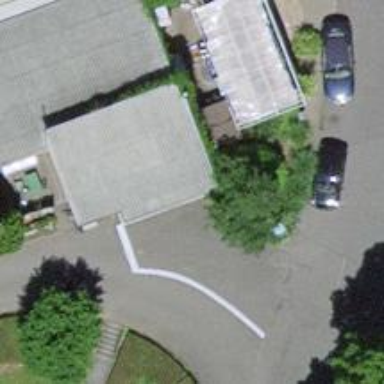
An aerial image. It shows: Post box is visible.